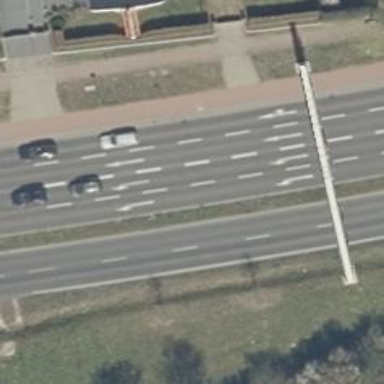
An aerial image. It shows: Primary motorway with asphalt surface and lane markings.